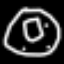
Label: donut